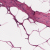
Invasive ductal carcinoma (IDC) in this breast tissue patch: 0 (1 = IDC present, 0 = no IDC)